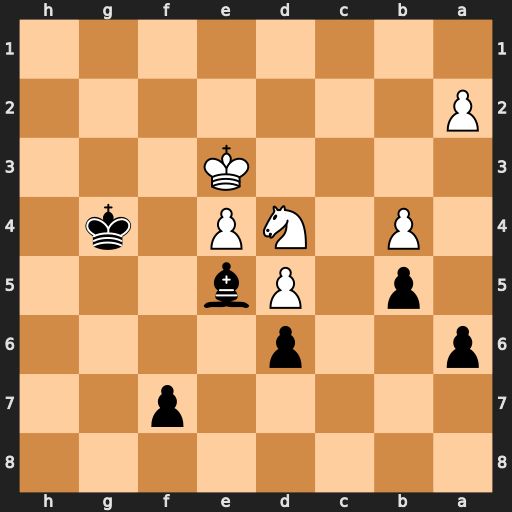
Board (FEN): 8/5p2/p2p4/1p1Pb3/1P1NP1k1/4K3/P7/8
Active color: b
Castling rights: -
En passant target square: -
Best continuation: Bxd4+ Kxd4 f6